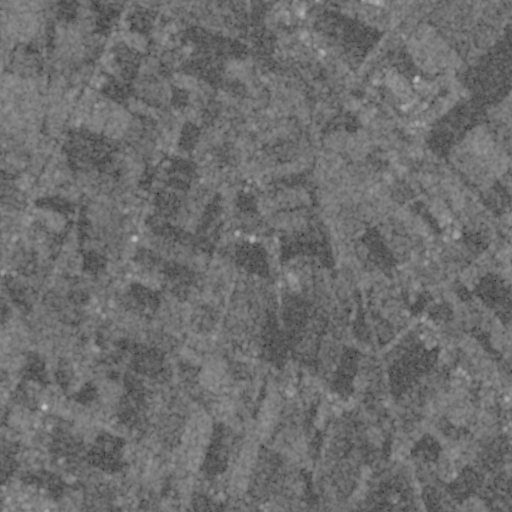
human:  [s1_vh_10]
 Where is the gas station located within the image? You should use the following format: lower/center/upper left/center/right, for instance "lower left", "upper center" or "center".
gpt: The gas station is located in the upper left of the image.
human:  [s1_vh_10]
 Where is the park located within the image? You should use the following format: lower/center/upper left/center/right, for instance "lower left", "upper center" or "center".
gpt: The park is located in the upper center of the image.
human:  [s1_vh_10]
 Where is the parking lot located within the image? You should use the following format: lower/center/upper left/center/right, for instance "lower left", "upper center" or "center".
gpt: The parking lot is located in the upper left of the image.
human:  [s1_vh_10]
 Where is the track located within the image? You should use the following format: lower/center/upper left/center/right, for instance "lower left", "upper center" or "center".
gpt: There is no track in the image.

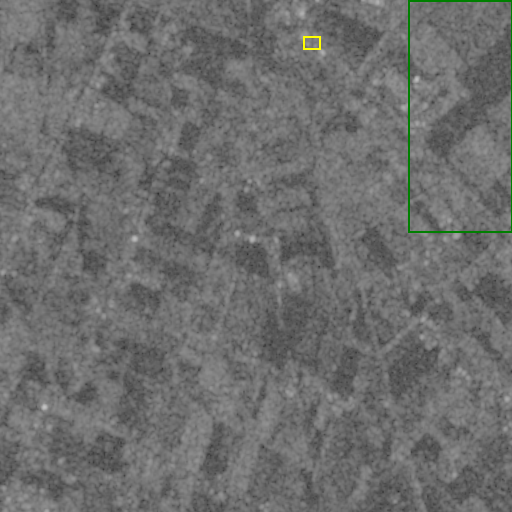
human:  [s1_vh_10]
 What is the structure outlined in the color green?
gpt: The structure outlined in green is a crop field.
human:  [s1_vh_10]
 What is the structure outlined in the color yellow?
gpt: The structure outlined in yellow is a gas station.
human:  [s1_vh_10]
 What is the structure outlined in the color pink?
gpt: There is no pink outline.